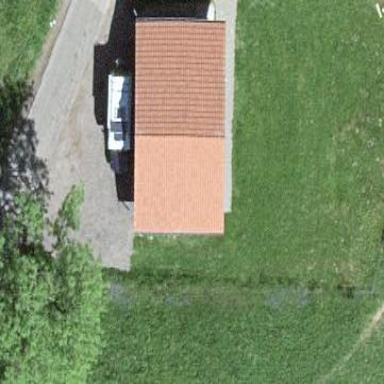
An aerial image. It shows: Shelter in the form of picnic shelter within building.